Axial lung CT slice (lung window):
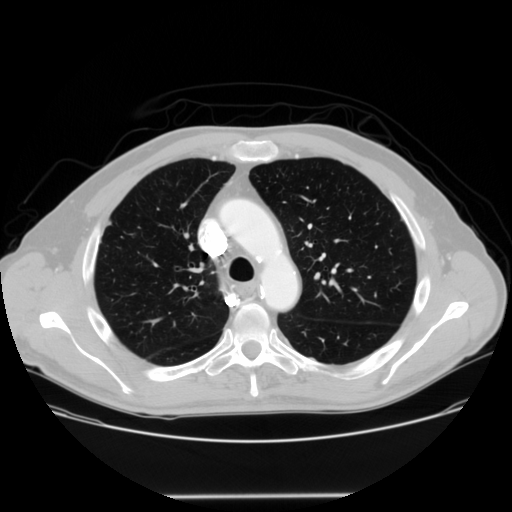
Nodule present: no